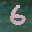
Label: 6